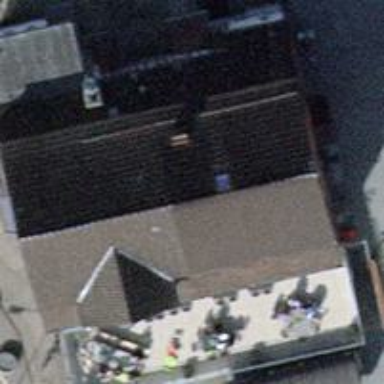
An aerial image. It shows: Restaurant in building.